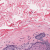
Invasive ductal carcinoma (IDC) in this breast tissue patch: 0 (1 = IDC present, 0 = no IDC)